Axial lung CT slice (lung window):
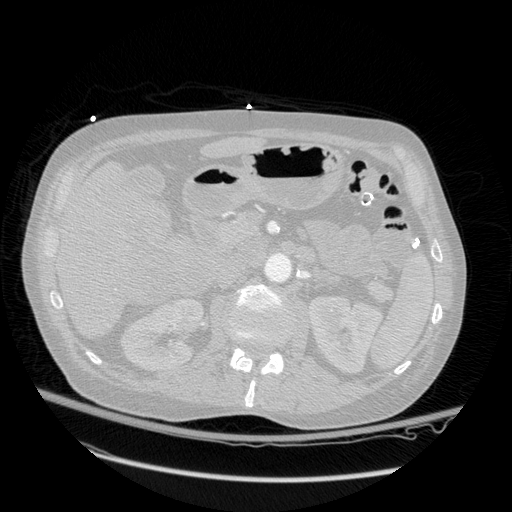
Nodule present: no